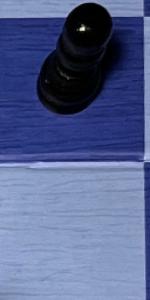
Label: Empty